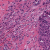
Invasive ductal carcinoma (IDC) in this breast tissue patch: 0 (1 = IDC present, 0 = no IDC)